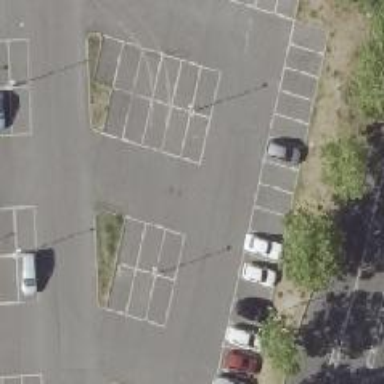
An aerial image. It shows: Asphalt parking aisle designated as service road.